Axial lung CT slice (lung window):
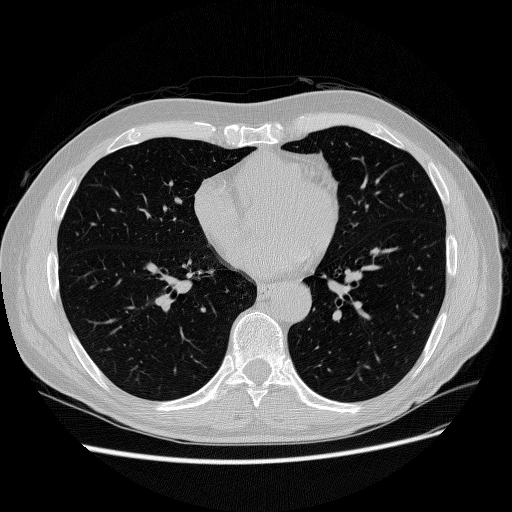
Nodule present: no